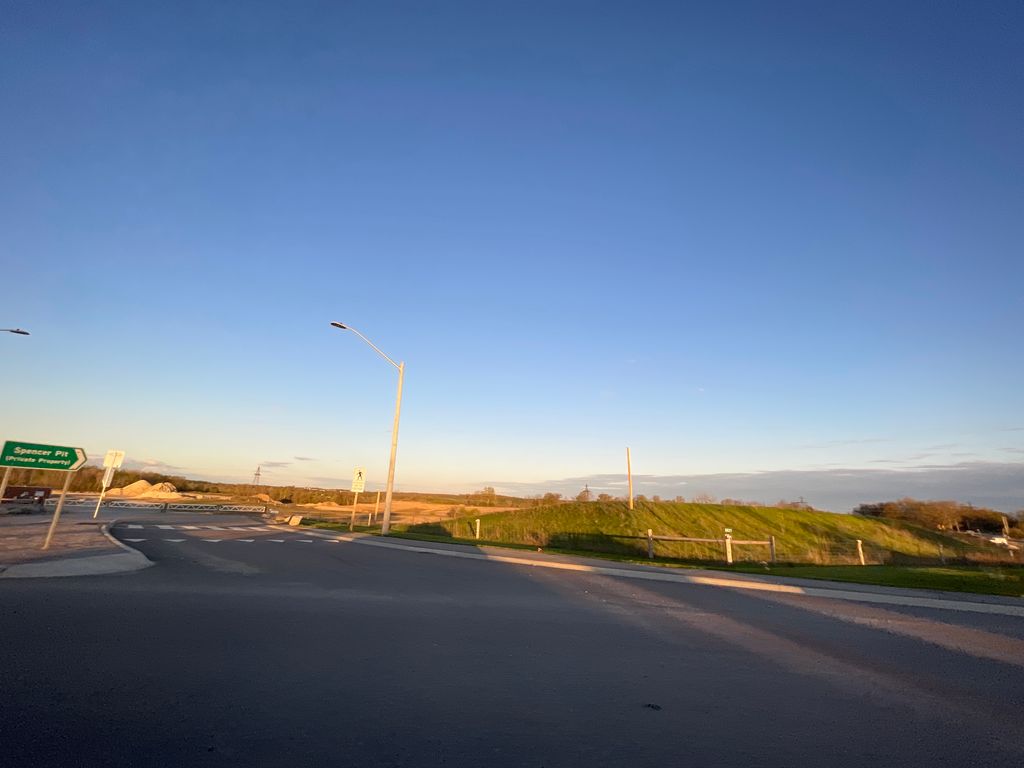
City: kitchener-waterloo